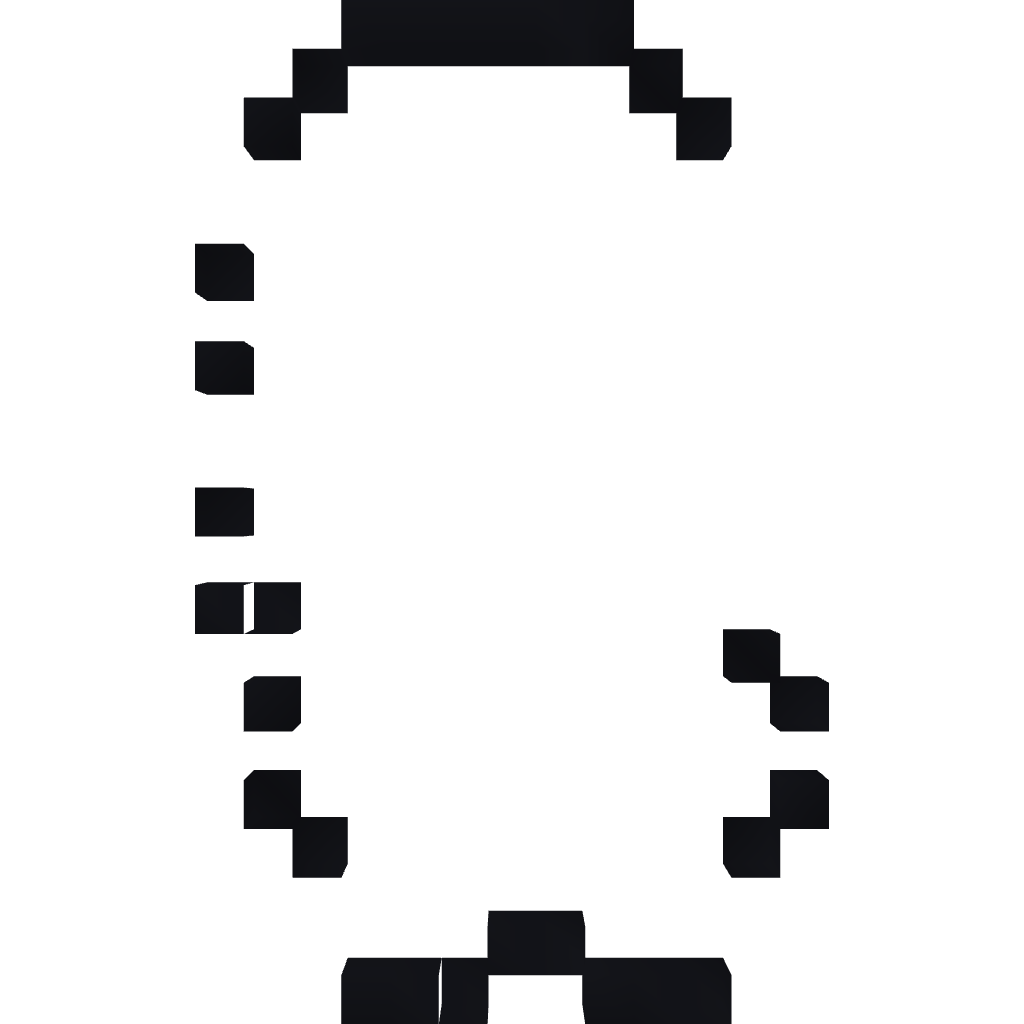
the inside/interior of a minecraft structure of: Toon Zoidberg